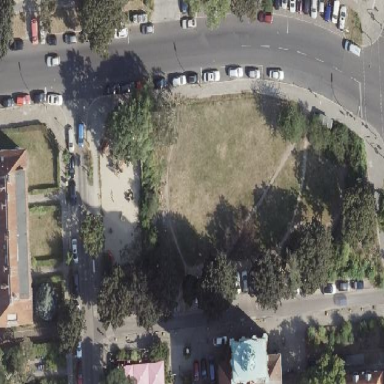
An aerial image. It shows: Park with grassy land.